Question: I have a simple gradient background for my app.

So is there a way to set it so when the orientation is changed from Vertical to Landscape, the background changes to a bigger version of picture (a seperate picture, but same gradient effect)?
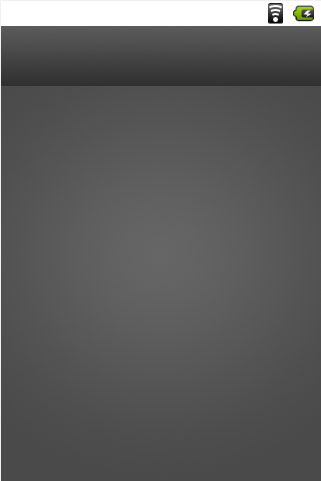
Answer: say you are using this image as a background in the main.xml layout file. what you have to do is create a new folder in 'res' directory named 'layout-land'
- - -
now you have two different main.xml files. Android OS will automatically pickup the correct layout according to the orientation.
please note that widgets in patriot main.xml file should exist in landscape main.xml too with the same ID. otherwise you will get nullpointer.